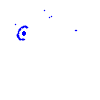
Particle: kaon